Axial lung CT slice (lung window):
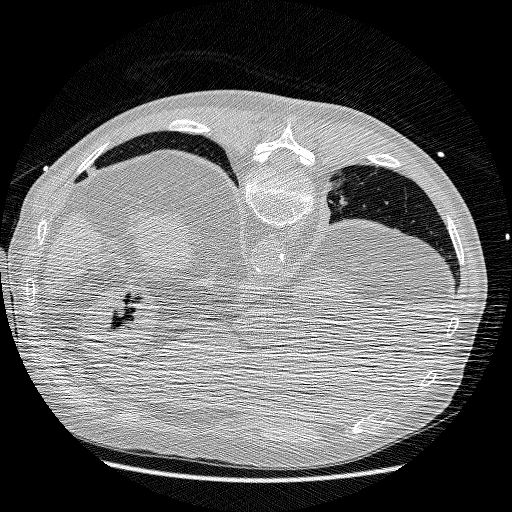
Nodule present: no